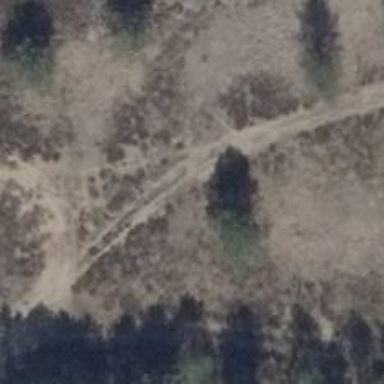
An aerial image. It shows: Dirt track with grade 3 tracktype.